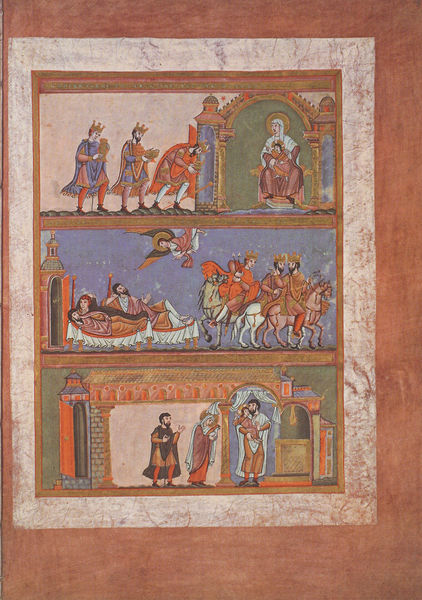
Titel: Codex aureus epternacensis
Institution: Nürnberg, Germanisches Nationalmuseum
Schlagwörter: blau, flügel, gemälde, weiß, grün, bunt, orange, tür, haus, rot, wand, architektur, rahmen, bild, kirche, drei, kind, krone, pferd, pferde, reiter, engel, reiten, mauer, lila, baby, könig, thron, bett, foto, comic, heiligenschein, nimbus, christus, jesus, mittelalter, stall, könige, tempel, heilig, maria, madonna, anbetung, mutter gottes, erzengel, gemölde, josef, bauwerk, kronen, jesuskind, betten, reitend, caspar, gaben, dreikönige, darbringung, heilige drei könige, melchior, köig, heiligen drei könige, jesus kindheit, camisole